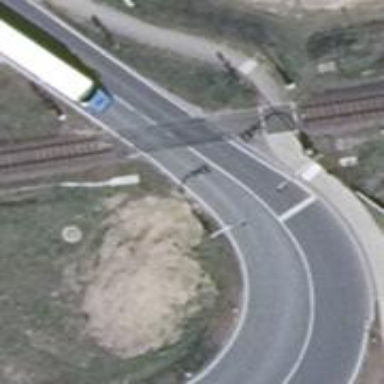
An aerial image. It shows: Railway level crossing.